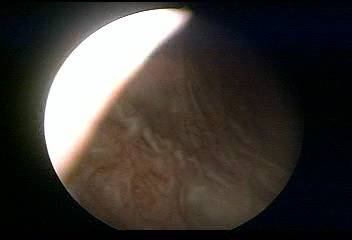
Modality: WLC
Class: Normal mucosa
Bladder cancer association: No